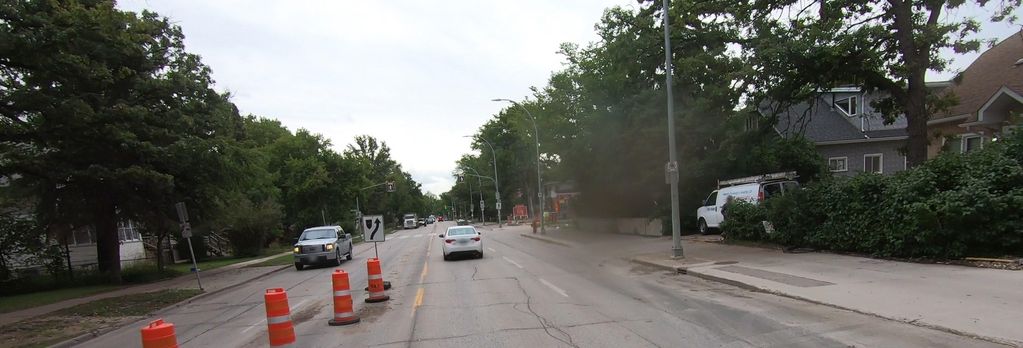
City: winnipeg